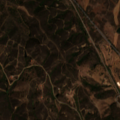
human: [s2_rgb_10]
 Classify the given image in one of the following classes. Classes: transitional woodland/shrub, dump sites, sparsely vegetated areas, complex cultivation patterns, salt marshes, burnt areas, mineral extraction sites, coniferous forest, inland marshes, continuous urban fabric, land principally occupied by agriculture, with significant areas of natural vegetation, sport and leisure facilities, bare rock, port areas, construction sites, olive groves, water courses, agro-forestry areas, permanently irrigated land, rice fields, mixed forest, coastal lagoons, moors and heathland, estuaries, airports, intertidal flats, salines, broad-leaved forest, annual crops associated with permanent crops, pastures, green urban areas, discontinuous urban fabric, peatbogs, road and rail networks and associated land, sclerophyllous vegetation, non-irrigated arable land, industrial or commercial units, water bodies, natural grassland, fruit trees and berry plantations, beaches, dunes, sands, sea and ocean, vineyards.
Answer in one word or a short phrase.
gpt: land principally occupied by agriculture, with significant areas of natural vegetation, broad-leaved forest, sclerophyllous vegetation, transitional woodland/shrub